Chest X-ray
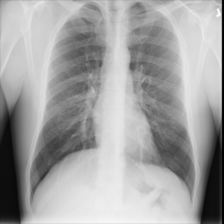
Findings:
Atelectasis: negative
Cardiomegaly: negative
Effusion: negative
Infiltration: negative
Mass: negative
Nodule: negative
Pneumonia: negative
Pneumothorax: negative
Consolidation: negative
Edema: negative
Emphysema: negative
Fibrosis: negative
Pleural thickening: negative
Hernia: negative